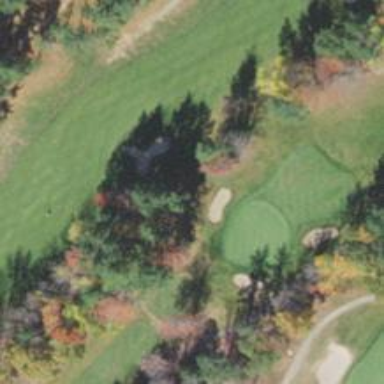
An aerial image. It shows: View of golf hole.